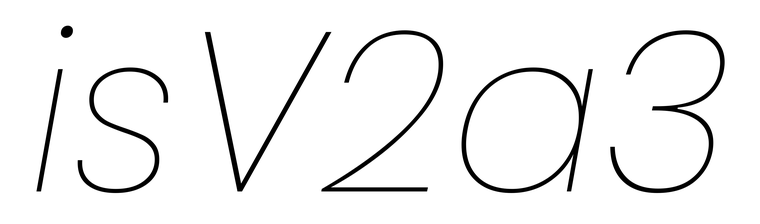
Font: Poppins-ThinItalic